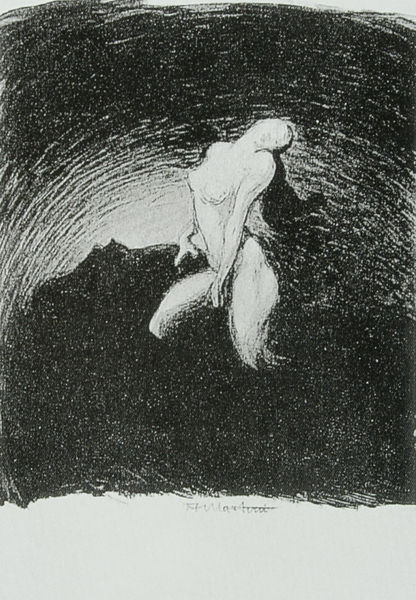
Titel: Die Mädchen: Die Geliebte
Künstler: Alberto Martini
Schlagwörter: akt, dunkel, nackt, weiß, busen, frau, haar, schwarz, zeichnung, tanz, arm, signatur, haare, pose, bogen, grafik, graphik, linien, jugendstil, striche, gewölbe, druck, radierung, strudel, lithograpie